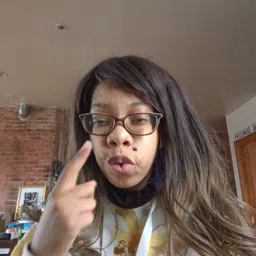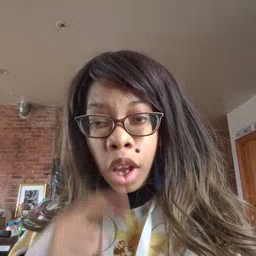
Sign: cry